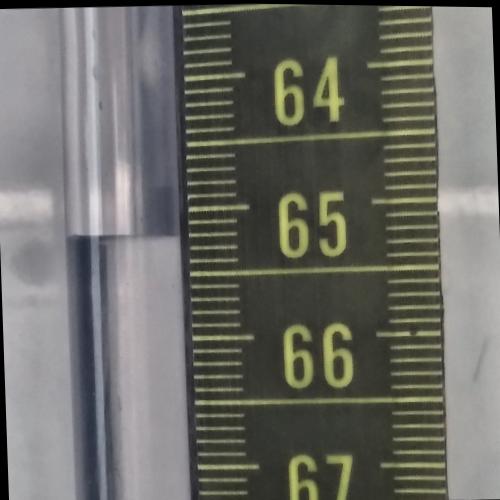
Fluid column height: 65.2 cm